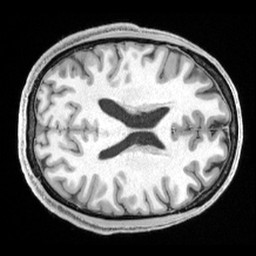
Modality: T1w
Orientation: axial